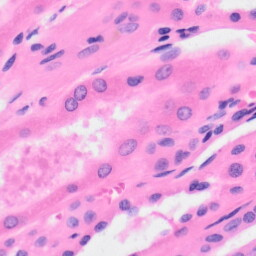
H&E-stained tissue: Kidney